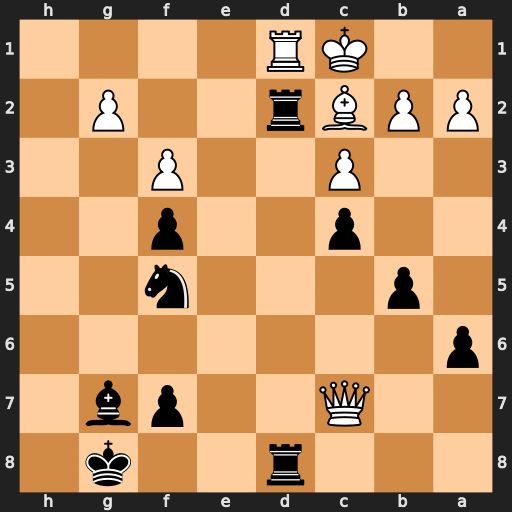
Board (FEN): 3r2k1/2Q2pb1/p7/1p3n2/2p2p2/2P2P2/PPBr2P1/2KR4
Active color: b
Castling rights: -
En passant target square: -
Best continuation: Rxc2+ Kb1 Rxd1+ Kxc2 Ne3#